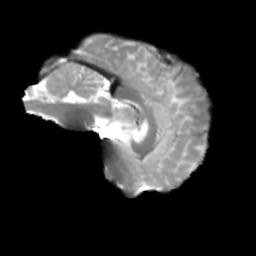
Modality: T2w
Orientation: sagittal
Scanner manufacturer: siemens
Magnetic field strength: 3 T
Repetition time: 4 s
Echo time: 0.0594 s